Aerial crown-view tile of a tropical tree (Barro Colorado Island, Panama), acquired 20241216:
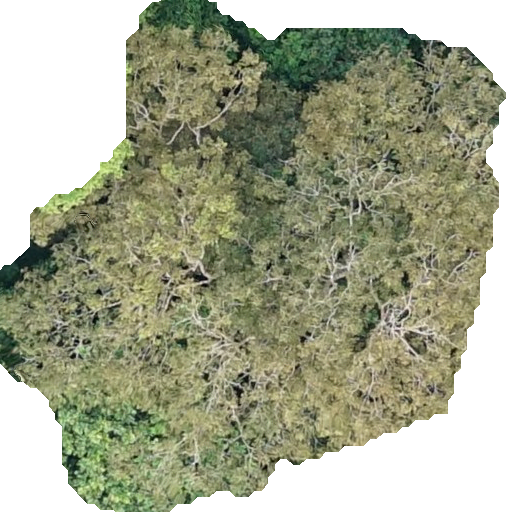
Species: Dipteryx oleifera
GBIF accepted scientific name: Dipteryx oleifera
Crown area: 268.62 m²